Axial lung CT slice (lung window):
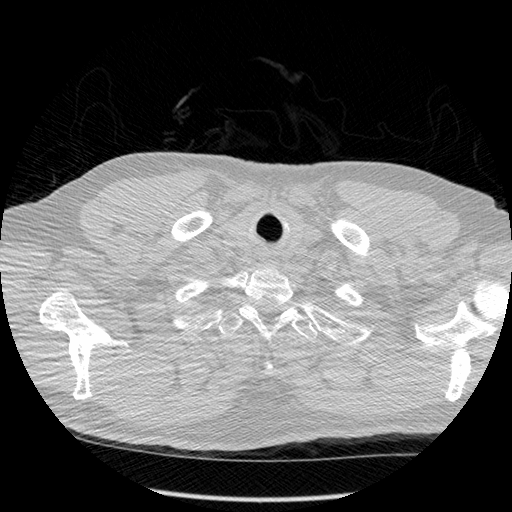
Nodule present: no